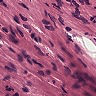
Metastatic tissue present: no